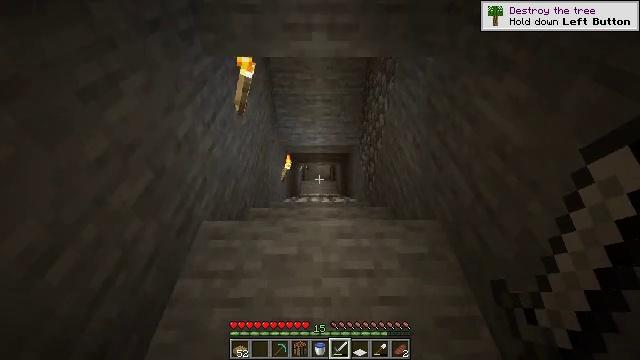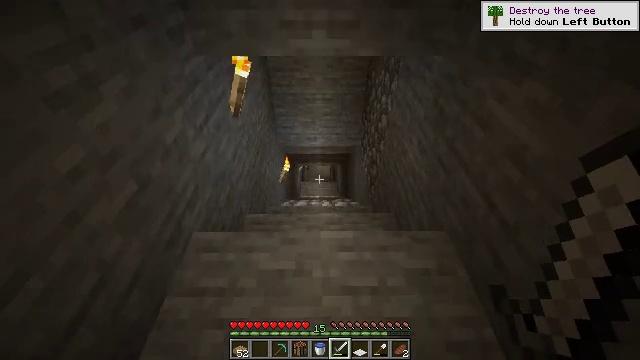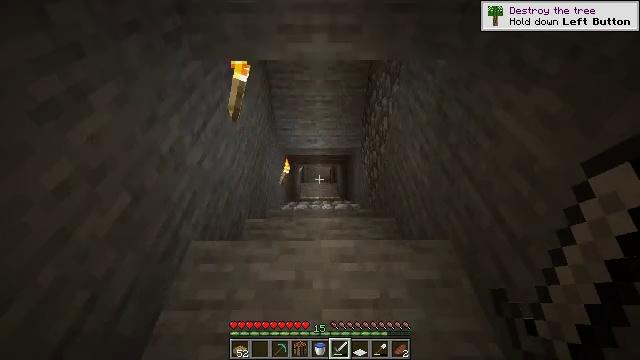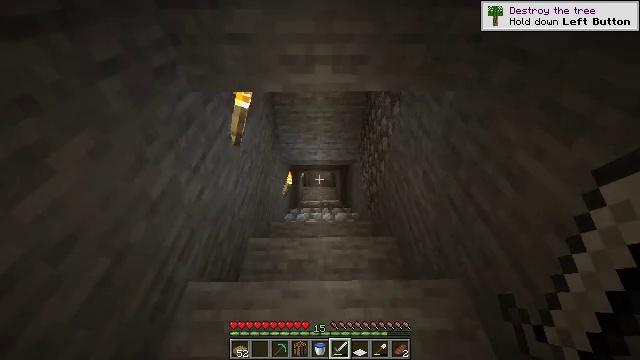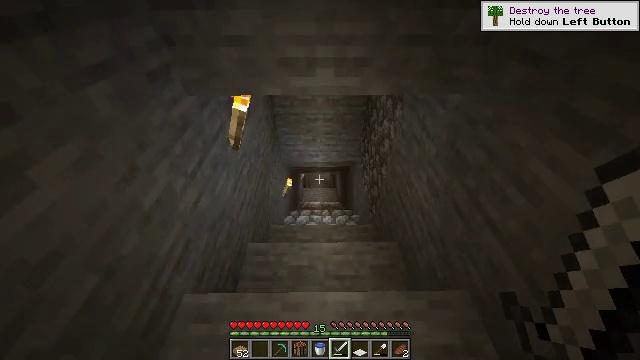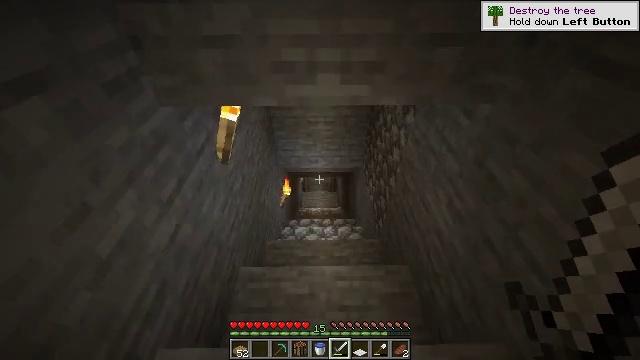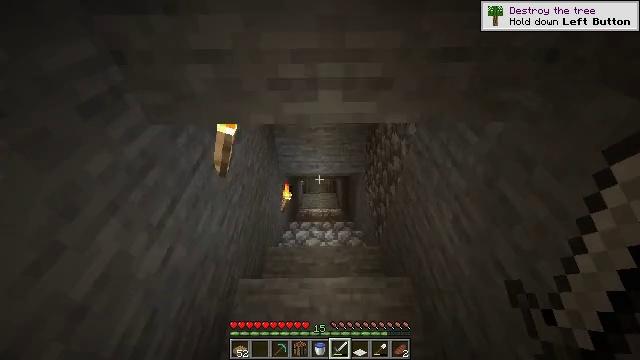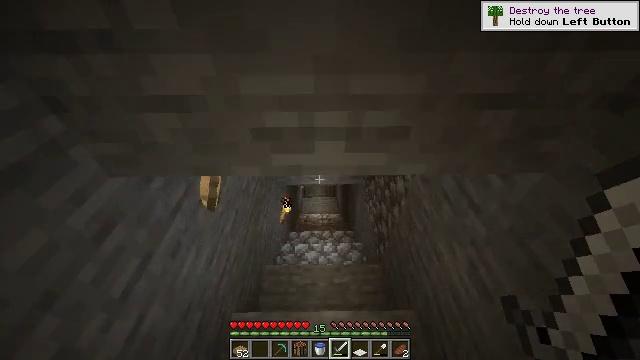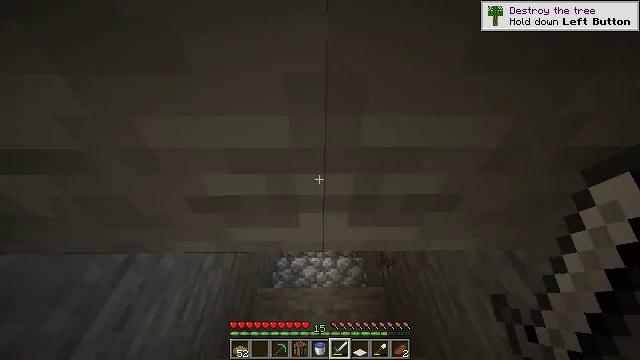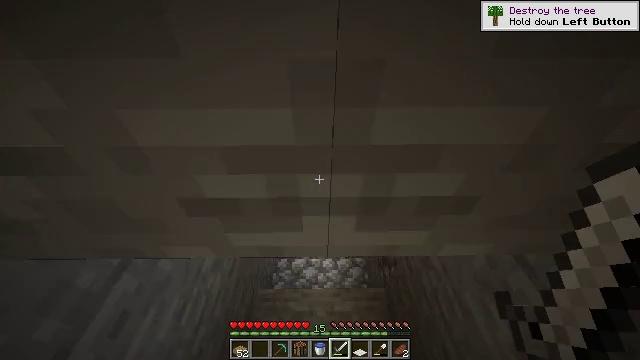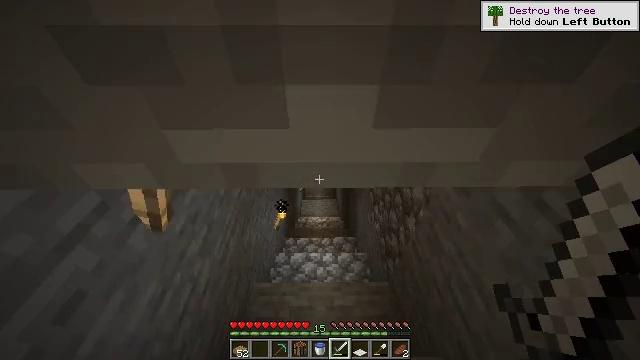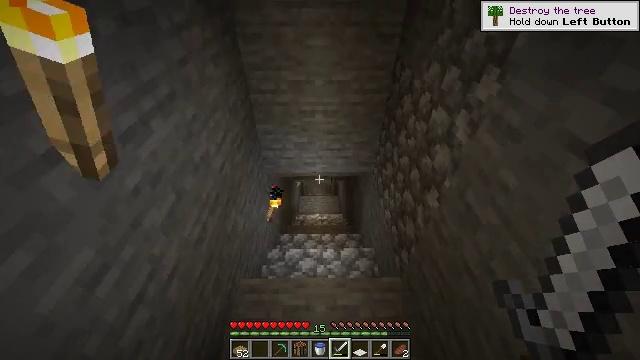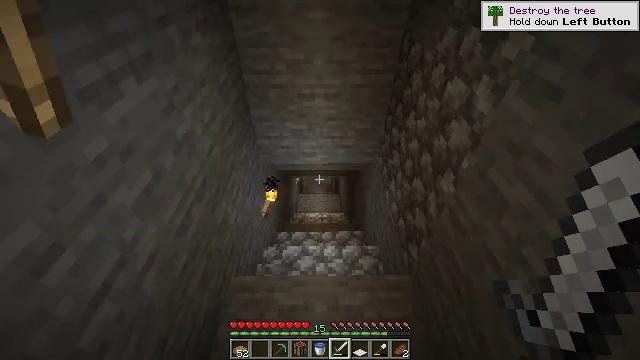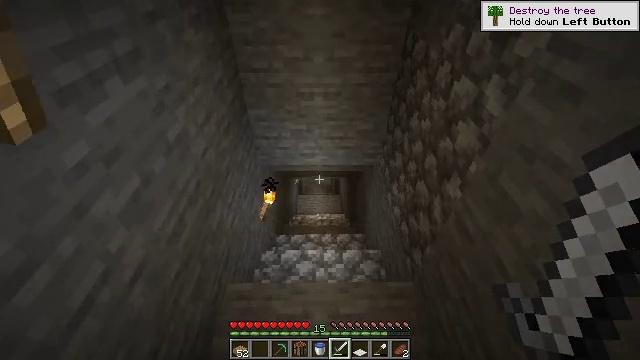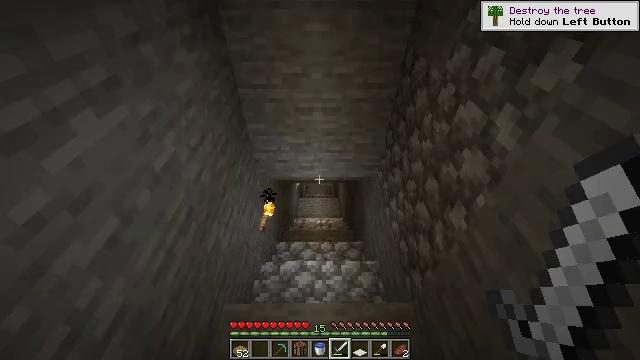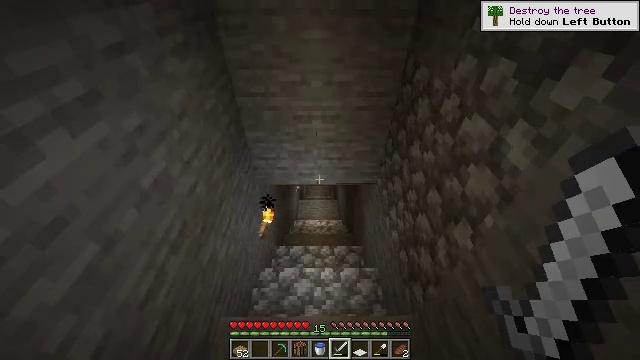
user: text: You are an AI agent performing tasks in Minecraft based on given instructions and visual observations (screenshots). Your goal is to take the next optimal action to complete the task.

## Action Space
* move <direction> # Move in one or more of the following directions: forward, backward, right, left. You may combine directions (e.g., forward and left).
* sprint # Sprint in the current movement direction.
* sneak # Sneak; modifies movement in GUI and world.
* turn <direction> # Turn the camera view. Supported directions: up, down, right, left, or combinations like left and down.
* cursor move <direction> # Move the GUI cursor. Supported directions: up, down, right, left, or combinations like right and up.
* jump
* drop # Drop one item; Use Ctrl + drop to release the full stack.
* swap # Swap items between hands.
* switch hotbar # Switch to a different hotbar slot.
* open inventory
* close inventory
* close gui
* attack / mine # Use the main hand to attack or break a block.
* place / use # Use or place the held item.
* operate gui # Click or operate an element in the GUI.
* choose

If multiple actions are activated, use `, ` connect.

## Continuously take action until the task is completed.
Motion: motion action
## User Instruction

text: Attack the oak planks to recycle it.
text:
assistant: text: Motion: move forward, sprint
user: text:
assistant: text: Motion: move forward, sprint
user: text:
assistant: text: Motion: move forward, sprint
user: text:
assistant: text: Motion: move forward, sprint
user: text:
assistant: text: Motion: move forward, sprint
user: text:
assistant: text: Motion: move forward, sprint
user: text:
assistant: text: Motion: move forward, sprint
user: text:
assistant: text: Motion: move forward, sprint
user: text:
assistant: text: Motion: move forward, sprint
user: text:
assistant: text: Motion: move forward, sprint
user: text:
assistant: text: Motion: move forward, sprint
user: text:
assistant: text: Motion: move forward, sprint
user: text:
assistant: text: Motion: move forward, sprint
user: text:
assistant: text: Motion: move forward, sprint
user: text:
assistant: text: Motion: move forward, sprint
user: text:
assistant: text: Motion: move forward, sprint
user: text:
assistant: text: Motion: move forward, sprint
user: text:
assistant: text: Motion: move forward, sprint
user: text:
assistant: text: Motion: move forward, sprint
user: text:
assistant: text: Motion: move forward, sprint
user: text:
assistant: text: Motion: move forward, sprint
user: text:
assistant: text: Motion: move forward, sprint
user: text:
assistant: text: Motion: move forward, sprint
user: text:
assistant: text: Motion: move forward, sprint
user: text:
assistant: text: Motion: move forward, sprint
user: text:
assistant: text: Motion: move forward, sprint
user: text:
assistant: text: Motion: move forward, sprint
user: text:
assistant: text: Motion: move forward, sprint
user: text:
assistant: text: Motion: move forward, sprint
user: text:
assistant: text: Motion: move forward, sprint